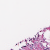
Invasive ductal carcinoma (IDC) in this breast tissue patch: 0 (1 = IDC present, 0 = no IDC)